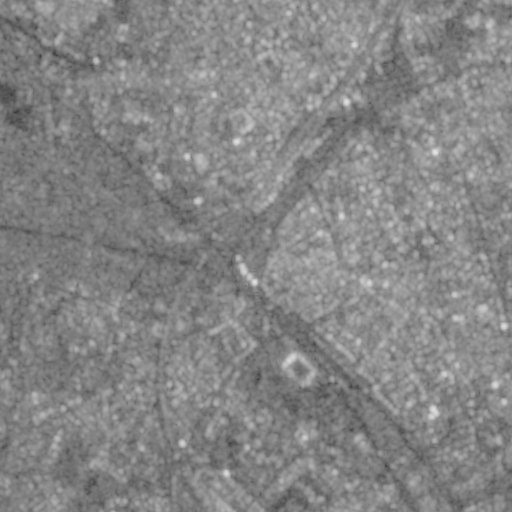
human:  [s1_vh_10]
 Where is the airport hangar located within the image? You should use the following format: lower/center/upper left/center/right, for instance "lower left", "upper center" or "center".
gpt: The airport hangar is located in the center left of the image.
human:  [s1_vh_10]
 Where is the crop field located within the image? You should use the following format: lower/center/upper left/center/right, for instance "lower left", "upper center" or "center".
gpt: The crop field is located in the left of the image.
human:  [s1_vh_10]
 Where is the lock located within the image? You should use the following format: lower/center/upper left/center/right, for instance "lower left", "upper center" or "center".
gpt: The lock is located in the lower right of the image.
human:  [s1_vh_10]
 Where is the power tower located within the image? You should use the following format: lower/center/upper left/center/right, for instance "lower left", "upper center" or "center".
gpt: The power tower is located in the upper left of the image.
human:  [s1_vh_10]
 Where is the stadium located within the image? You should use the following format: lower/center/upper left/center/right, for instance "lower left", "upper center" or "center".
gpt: The stadium is located in the lower center of the image.
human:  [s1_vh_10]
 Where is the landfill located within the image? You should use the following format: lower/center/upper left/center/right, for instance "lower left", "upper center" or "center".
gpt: There is no landfill in the image.

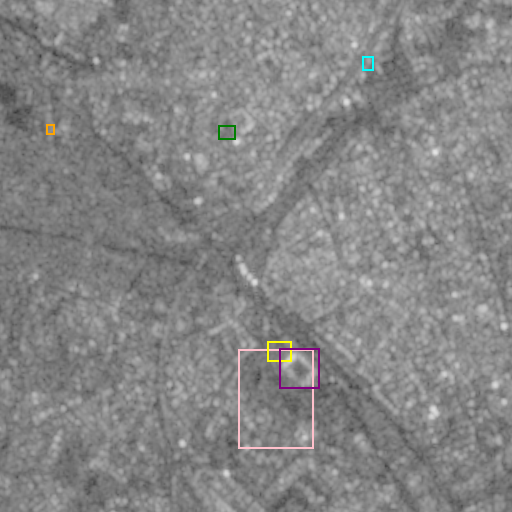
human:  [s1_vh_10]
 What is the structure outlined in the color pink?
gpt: The structure outlined in pink is a park.
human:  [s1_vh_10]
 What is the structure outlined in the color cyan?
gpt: The structure outlined in cyan is a parking garage.
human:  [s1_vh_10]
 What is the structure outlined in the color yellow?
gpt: The structure outlined in yellow is a parking lot.
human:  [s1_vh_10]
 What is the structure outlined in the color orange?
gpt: The structure outlined in orange is a power substation.
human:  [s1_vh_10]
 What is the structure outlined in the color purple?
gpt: The structure outlined in purple is a stadium.
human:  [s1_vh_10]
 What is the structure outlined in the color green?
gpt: The structure outlined in green is a track.
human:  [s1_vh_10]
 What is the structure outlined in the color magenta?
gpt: There is no magenta outline.